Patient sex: M
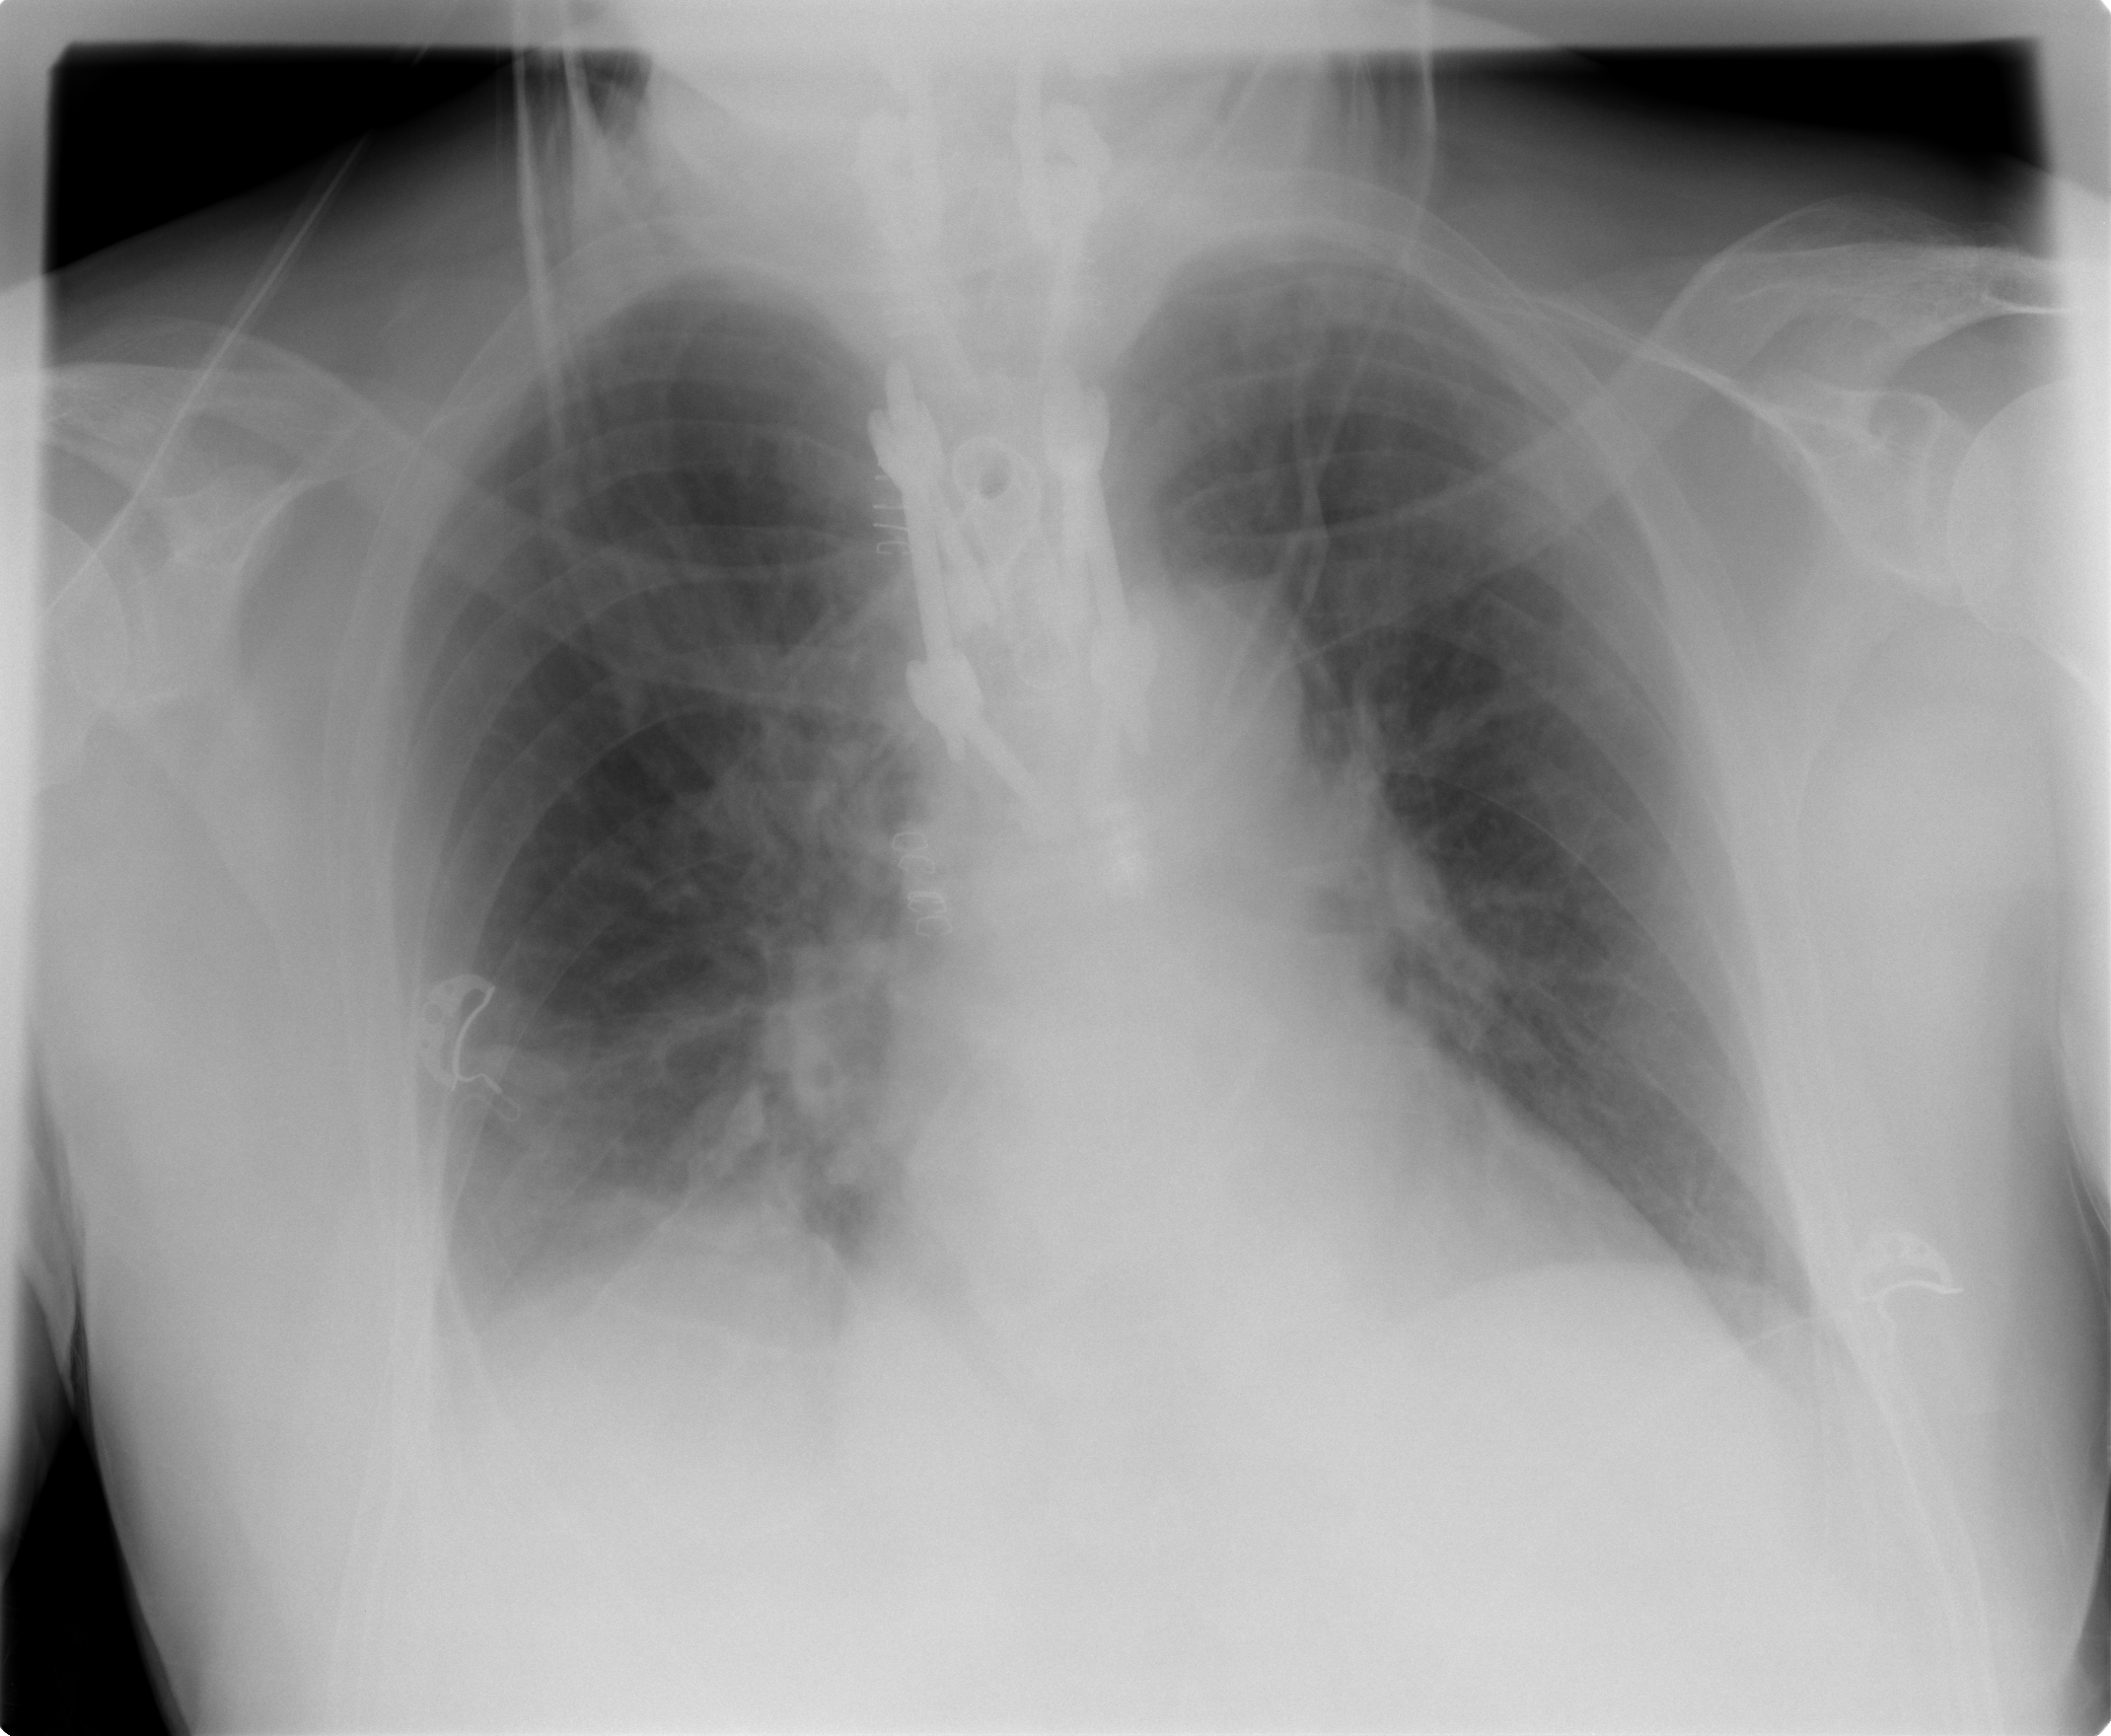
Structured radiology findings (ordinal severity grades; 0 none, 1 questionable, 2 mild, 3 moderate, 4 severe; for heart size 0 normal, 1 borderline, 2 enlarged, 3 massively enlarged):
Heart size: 2
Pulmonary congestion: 2
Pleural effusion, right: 2
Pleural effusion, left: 0
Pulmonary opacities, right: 2
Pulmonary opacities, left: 0
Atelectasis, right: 2
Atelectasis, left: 2